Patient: sex M, age 65
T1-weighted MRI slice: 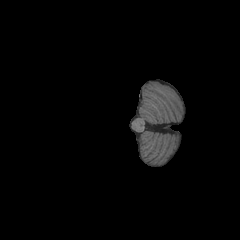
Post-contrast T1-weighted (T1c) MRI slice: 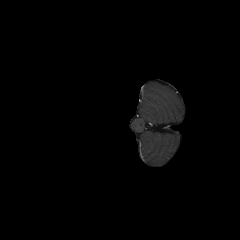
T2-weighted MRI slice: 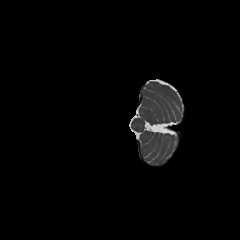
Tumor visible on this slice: no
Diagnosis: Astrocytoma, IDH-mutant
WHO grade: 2